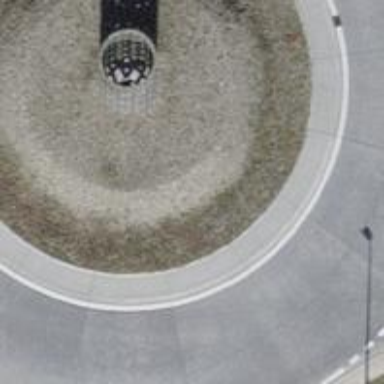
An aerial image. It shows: Tertiary road leading to roundabout.